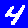
Digit: 4